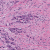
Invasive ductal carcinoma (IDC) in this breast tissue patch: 1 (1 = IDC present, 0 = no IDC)